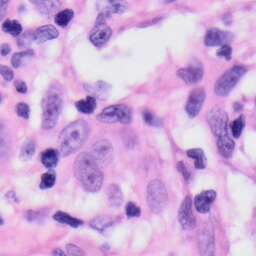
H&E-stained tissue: Skin